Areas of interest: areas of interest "Kunshan City Industrial Technology Institute Apartments"
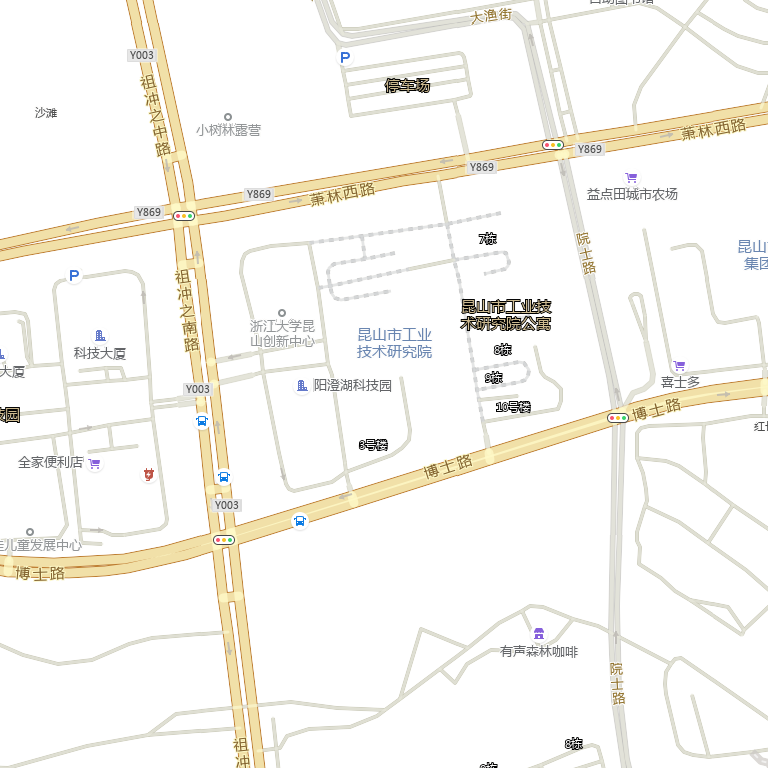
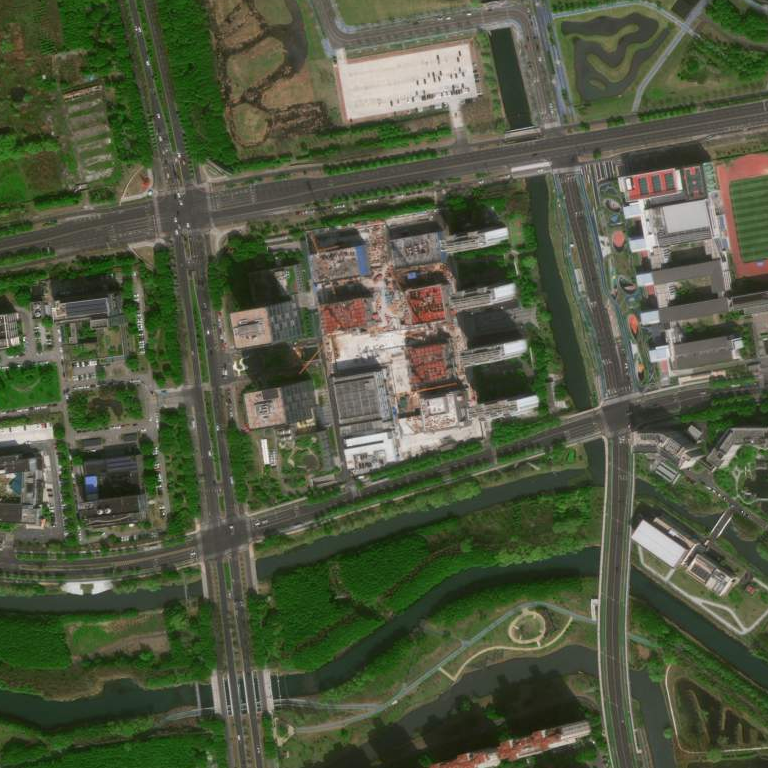